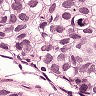
Metastatic tissue present: yes